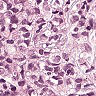
Metastatic tissue present: no